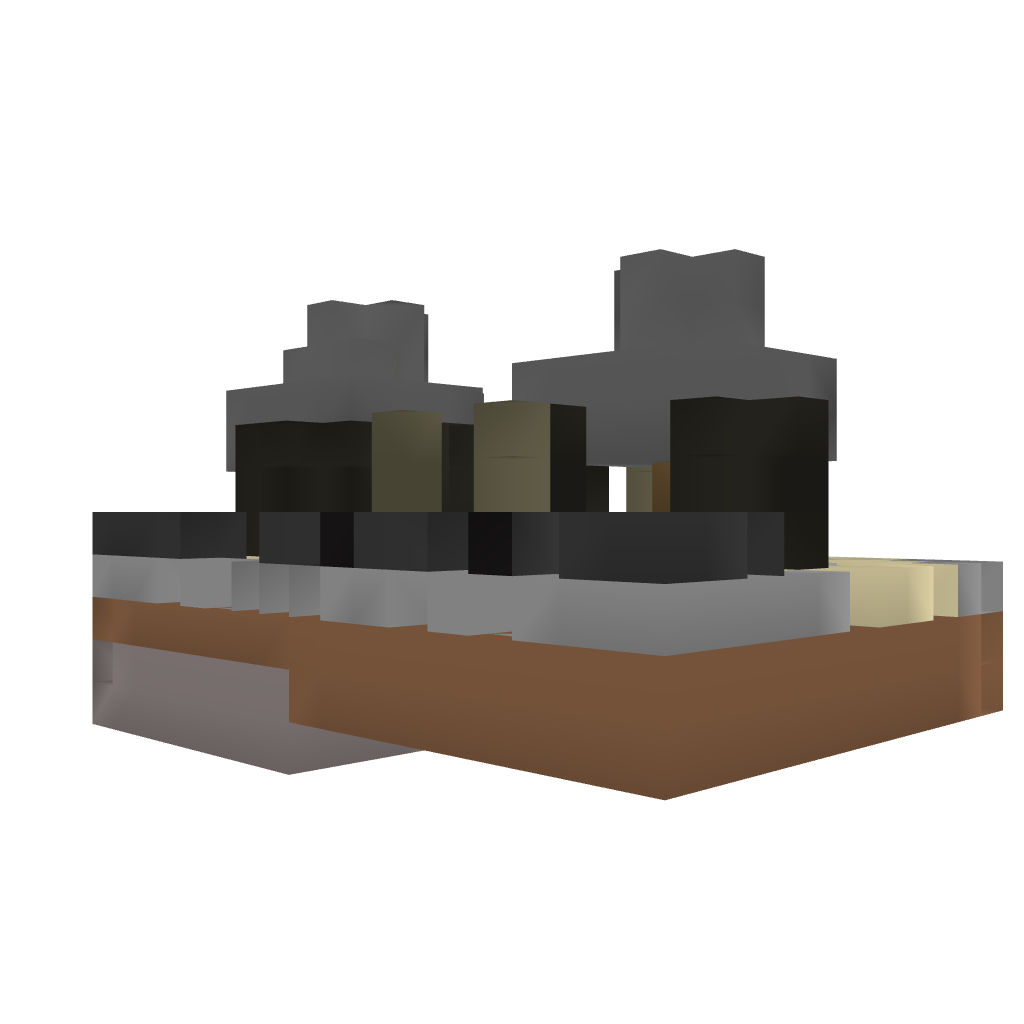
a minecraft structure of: Small Pond